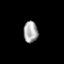
Tissue: prostate
Cell type: T cells
Senescence score: 0.6946
Nuclear area (px): 300
Mean DAPI intensity: 166.633